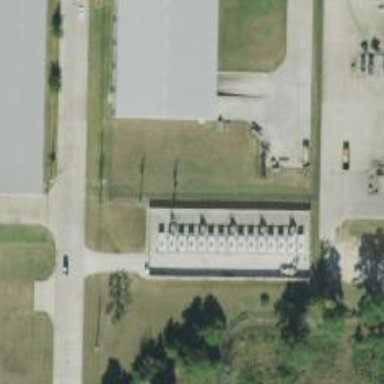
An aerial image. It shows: Generator is pictured.